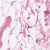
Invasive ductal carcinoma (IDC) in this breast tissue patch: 0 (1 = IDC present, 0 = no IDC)